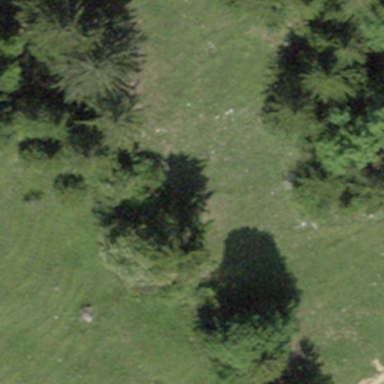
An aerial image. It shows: Forest area.